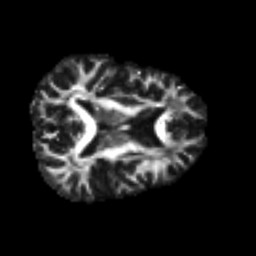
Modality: FA
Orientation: axial
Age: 40
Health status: ill
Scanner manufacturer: philips
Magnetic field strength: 3 T
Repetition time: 9 s
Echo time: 0.127 s